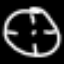
Label: clock